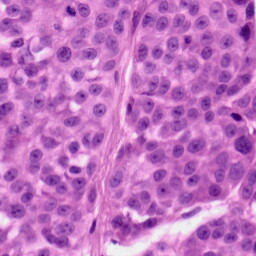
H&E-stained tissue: Skin